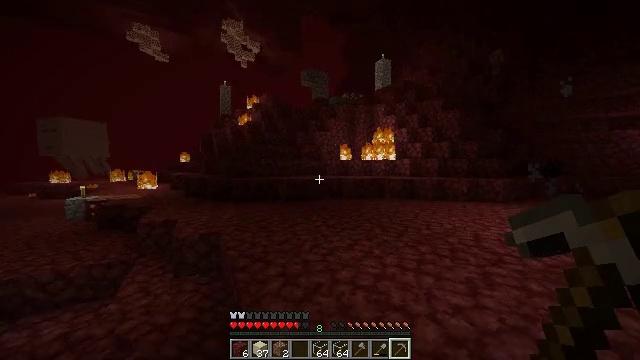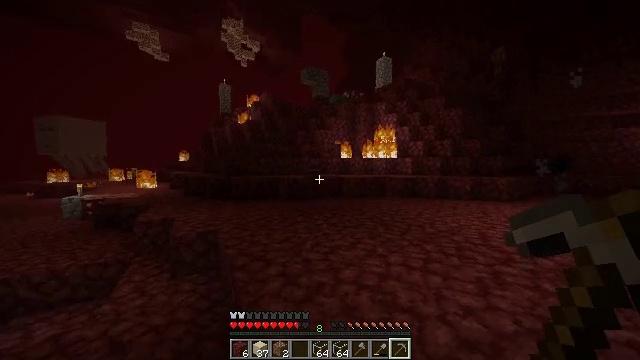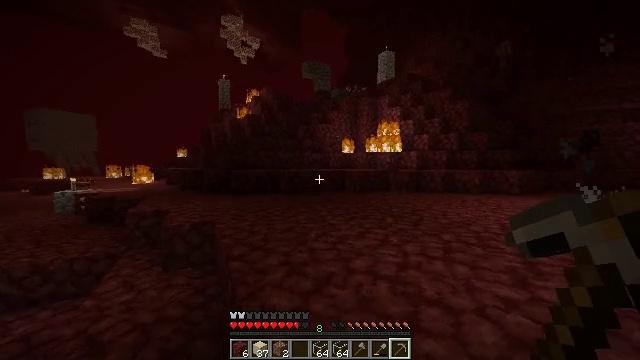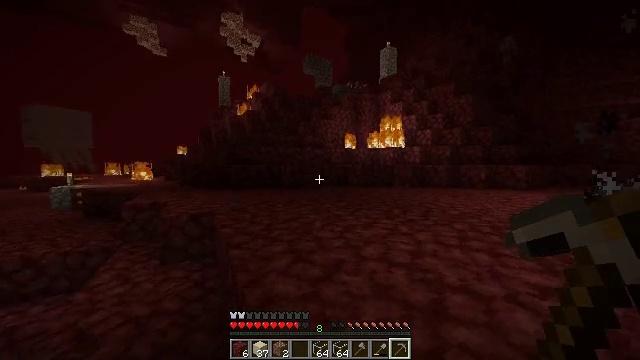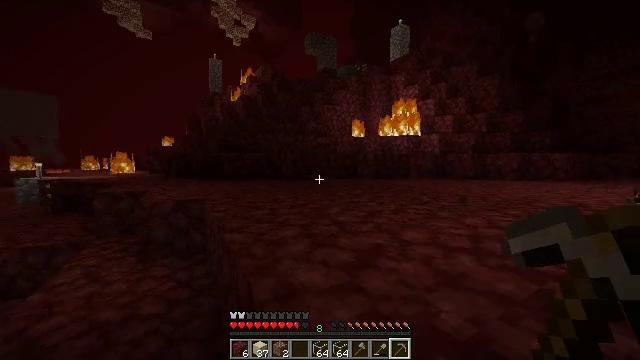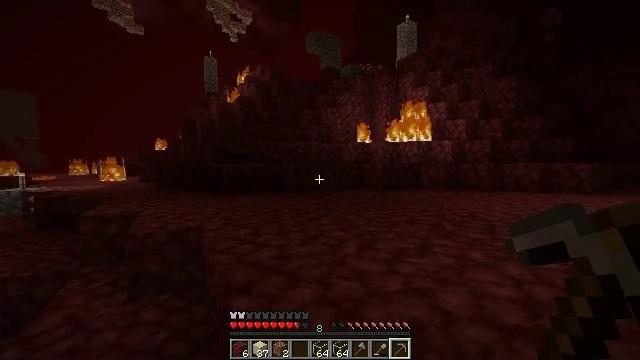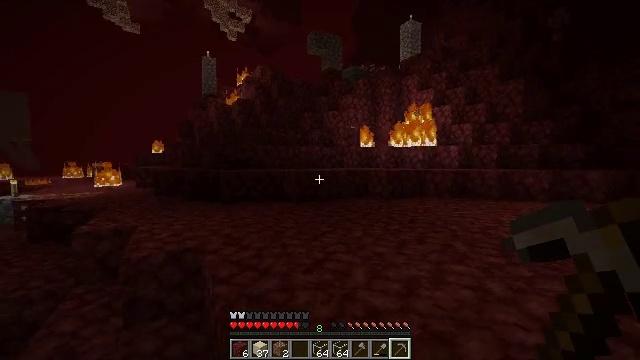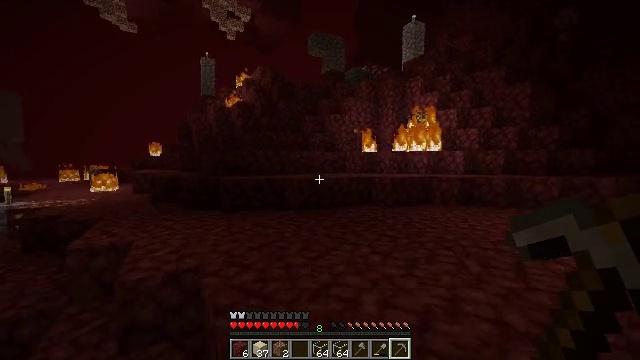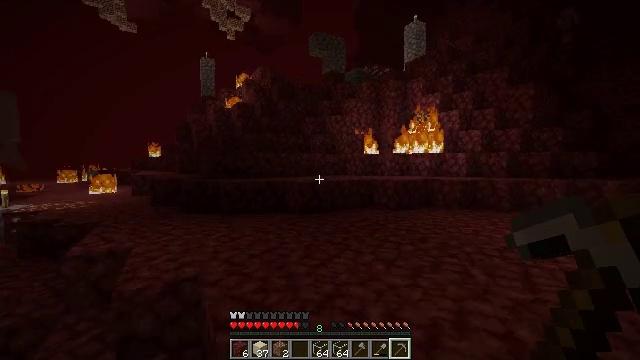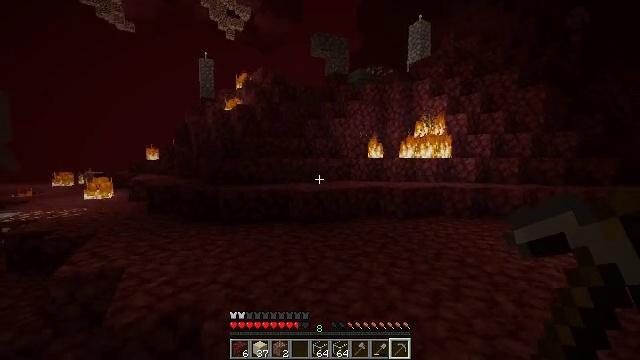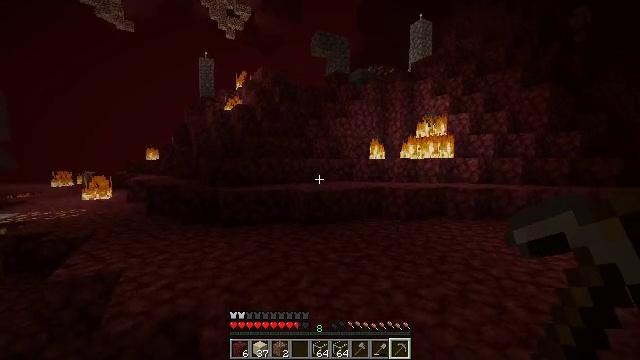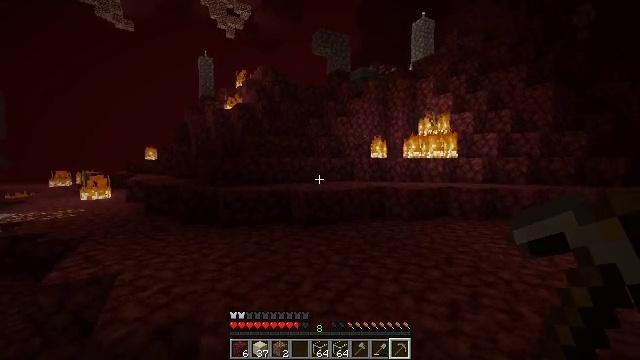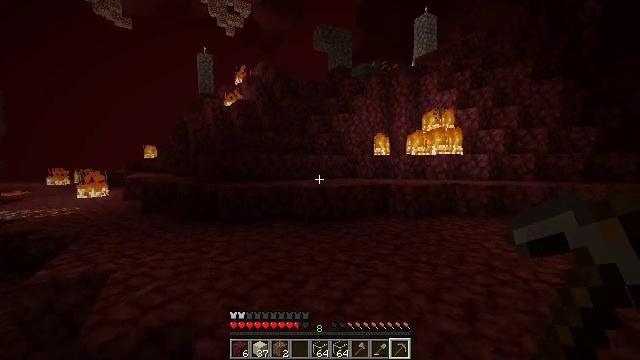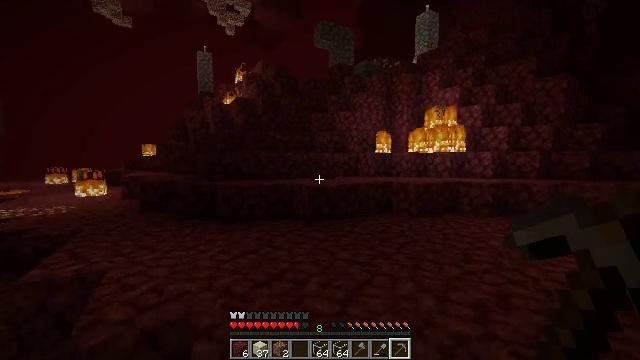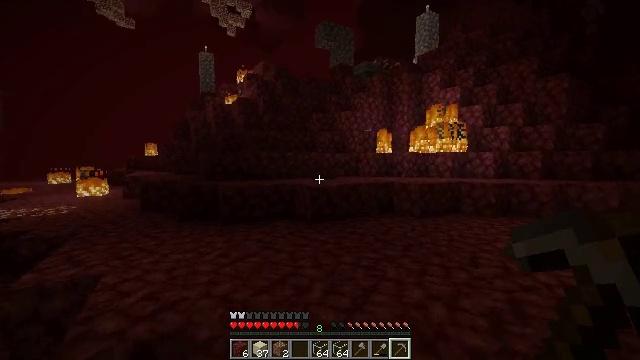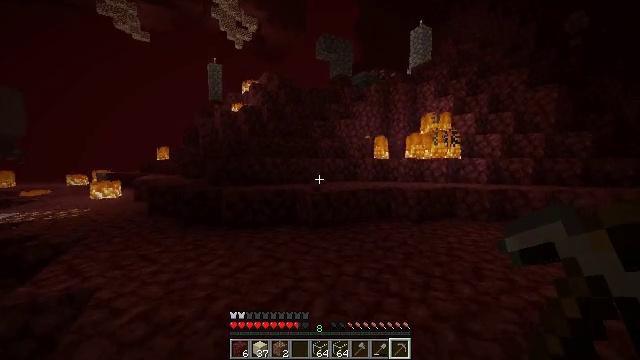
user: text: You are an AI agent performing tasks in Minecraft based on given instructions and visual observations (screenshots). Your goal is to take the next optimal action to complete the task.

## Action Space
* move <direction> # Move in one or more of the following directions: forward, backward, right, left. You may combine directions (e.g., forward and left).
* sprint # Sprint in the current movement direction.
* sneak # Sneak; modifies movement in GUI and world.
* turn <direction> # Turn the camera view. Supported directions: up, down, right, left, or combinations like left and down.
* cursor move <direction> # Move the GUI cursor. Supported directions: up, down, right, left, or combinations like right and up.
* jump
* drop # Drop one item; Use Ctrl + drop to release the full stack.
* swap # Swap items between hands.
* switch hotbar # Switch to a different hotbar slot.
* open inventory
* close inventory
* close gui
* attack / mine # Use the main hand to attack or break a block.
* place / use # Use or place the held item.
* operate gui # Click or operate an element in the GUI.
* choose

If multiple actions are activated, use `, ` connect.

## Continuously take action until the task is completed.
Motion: motion action
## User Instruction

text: Break the hopper to reuse it.
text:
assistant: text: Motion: move forward, jump
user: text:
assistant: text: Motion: move forward, jump
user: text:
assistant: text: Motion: move forward, sprint, jump
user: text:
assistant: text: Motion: move forward, sprint, jump
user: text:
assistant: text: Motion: move forward, sprint, jump
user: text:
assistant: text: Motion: move forward, sprint, jump
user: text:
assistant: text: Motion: move forward, jump
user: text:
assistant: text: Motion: move forward, jump
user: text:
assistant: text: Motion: move forward, jump
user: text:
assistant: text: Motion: move forward, jump
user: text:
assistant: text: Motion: move forward, jump
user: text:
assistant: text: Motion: move forward, jump
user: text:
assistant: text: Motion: move forward, sprint, jump
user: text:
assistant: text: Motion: move forward, sprint, jump
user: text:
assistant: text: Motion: move forward, sprint, jump
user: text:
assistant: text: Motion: move forward, sprint, jump
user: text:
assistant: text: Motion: move forward, jump
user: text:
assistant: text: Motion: move forward, jump
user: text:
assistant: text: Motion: move forward, jump
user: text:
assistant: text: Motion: move forward, jump
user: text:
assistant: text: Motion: move forward, jump
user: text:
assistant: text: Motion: move forward and move right, jump
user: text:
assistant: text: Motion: move forward and move right, jump
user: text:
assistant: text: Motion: move forward and move right, jump
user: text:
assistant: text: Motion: move forward and move right, jump
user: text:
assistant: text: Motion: move forward and move right, turn left, jump
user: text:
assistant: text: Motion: move forward and move right, sprint, turn left, jump
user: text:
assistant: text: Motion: move forward, sprint, turn left, jump
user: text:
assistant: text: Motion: move forward, sprint, jump
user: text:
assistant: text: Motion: move forward, sprint, jump